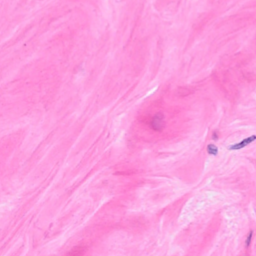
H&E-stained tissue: Breast